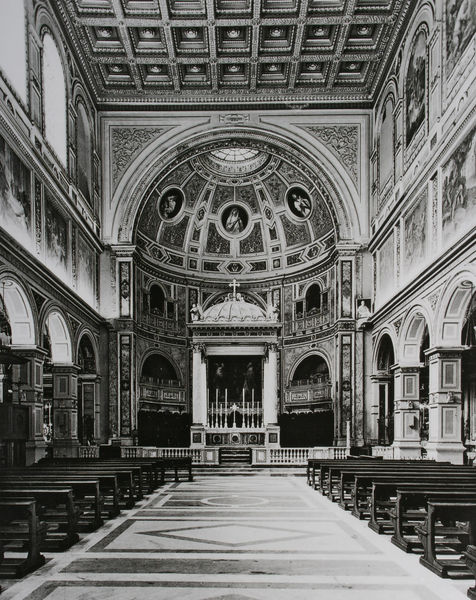
Titel: Langhaus
Künstler: Donato Bramante
Standort: Rom
Institution: S. Lorenzo in Damaso
Schlagwörter: gemälde, schatten, weiß, fenster, grau, licht, marmor, pfeiler, schwarz, stühle, stützen, säulen, malerei, muster, ornament, wand, architektur, stein, innenraum, brüstung, kirche, boden, interieur, reich, decke, innen, klassizismus, renaissance, kreis, schiff, bilder, bogen, italien, venedig, mauer, bank, saal, rundbogen, kuppel, arch, arches, architecture, church, column, columns, hall, papst, priest, window, bench, black, empty, gestühl, gray, grey, old, seat, table, wall, windows, wandgemälde, wandmalerei, picture, kerzen, leuchter, stuck, floor, geländer, stufen, bemalt, galerie, logen, foto, fotografie, bögen, fussboden, penis, gang, gewölbe, durchblick, kreuz, religion, balustrade, dom, schwarzweiss, flur, mosaik, pracht, altar, arkaden, bänke, hauptschiff, kathedrale, langhaus, rom, kasten, photo, halbrund, fries, kirchenbank, kalotte, gesims, kirchenbänke, mittelschiff, skulpturen, wood, kanzel, langschiff, obergaden, rosette, seitenschiff, stone, altarraum, apsis, kirchenraum, rundbögen, fresken, romanik, building, chor, kapelle, reichtum, baldachin, kassetten, kassettendecke, fresko, niesche, drawing, gothik, black and white, decoration, monochrome, saint, cross, paintings, absperrung, basilika, kasette, kasettendecke, tonnengewölbe, arc, dome, halbkuppel, seitenschiffe, kolonaden, apse, cathedral, nave, pews, seats, sitzbänke, square, walls, kassetendecke, blendbögen, ceiling, medaillons, art, prächtig, kupel, ziborium, gothic, chorraum, flachdecke, lichtgaden, sakristei, circle, kastendecke, god, candle, long, hochschiffwand, stuhlreihen, pillar, abtrennung, candles, hochchor, betstühle, organ, ornamental, kasttendecke, saints, neobyzantinisch, vault, photograph, chapel, library, big, tall, chorbogen, kassete, tiles, halkuppel, hallbkuppel, kommunionbank, santa maria maggiore, pew, tile, benchs, holy, catholic, kneel, indoor, benches, aktar, praise, halle, priester, #schwarz, pulpit, alter, archways, sanctuary, trist, leer, check, chirch, dais, hauptschif, marry, coffered, flor, alar, 1, 2, 3, 4, 5, 6, 7, 9, flowr, juses, indents, indent, ornate design